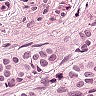
Metastatic tissue present: yes